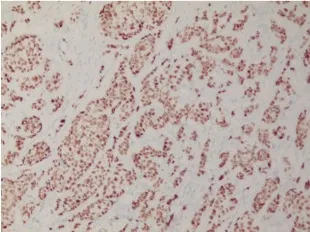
Immunohistochemical findings of the scalp lesion. The immunohistochemical analysis revealed a positive staining for estrogen receptor.
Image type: pathology (immunostaining)